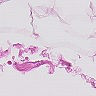
Metastatic tissue present: no